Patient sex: M
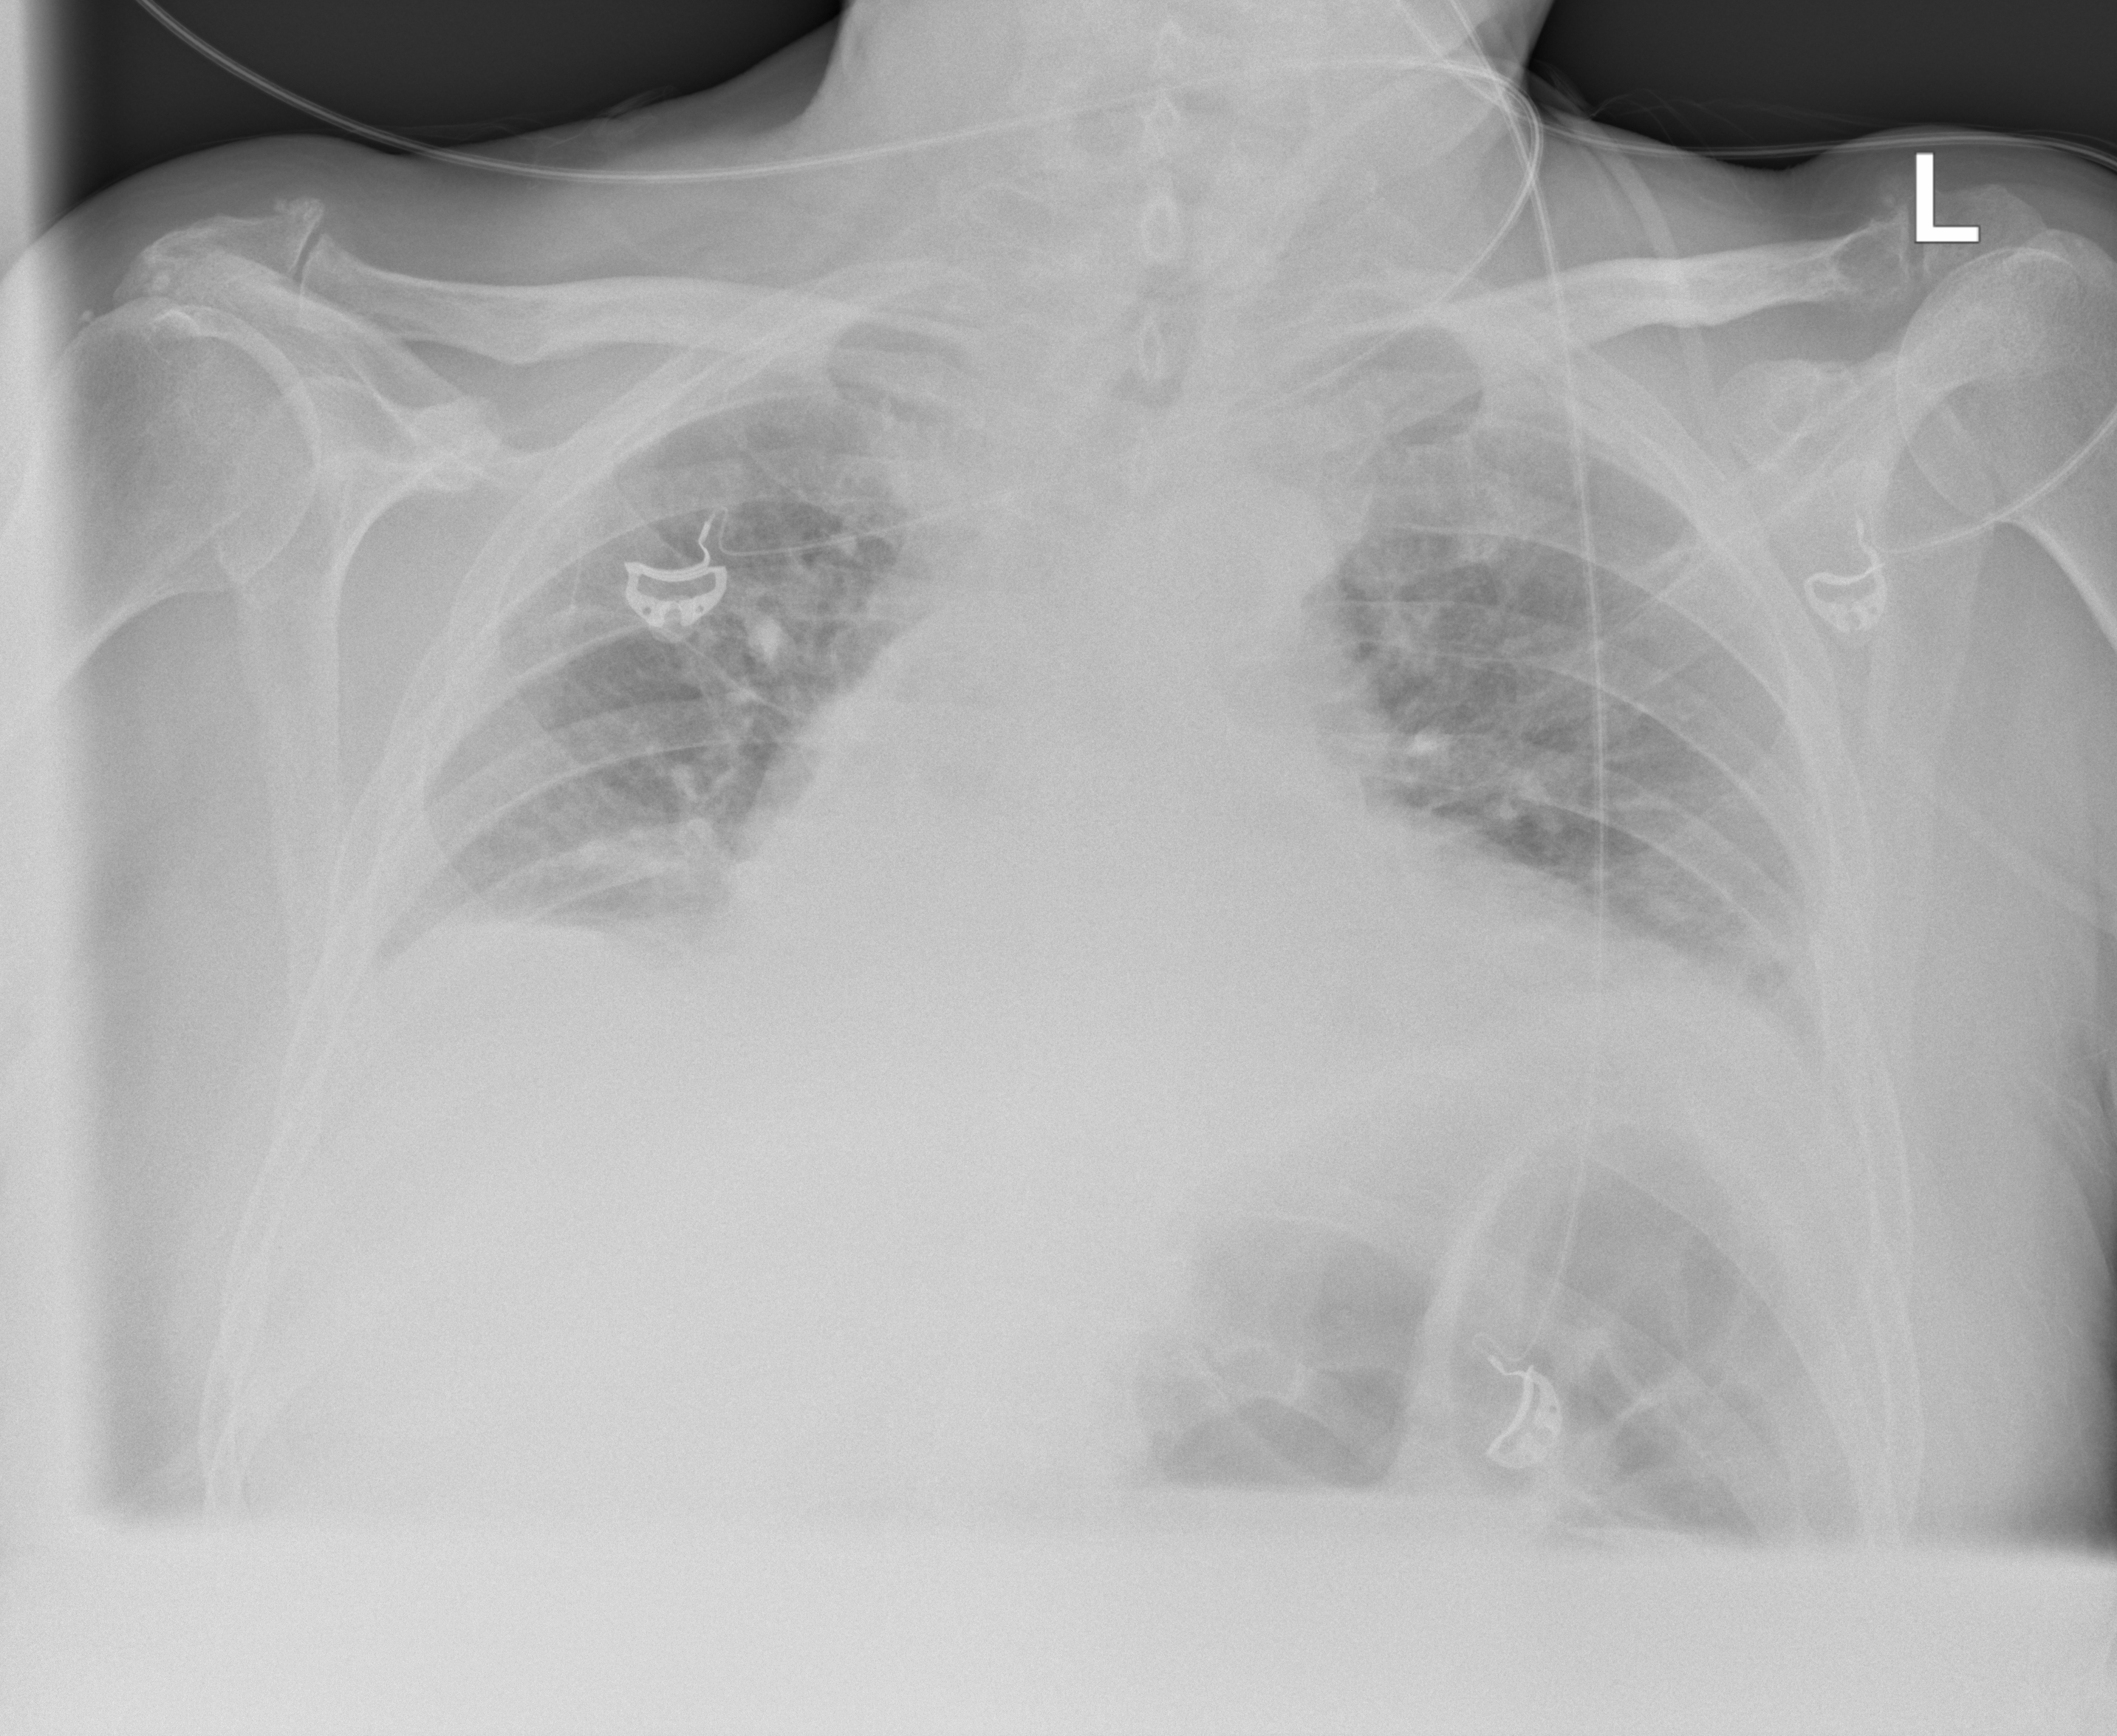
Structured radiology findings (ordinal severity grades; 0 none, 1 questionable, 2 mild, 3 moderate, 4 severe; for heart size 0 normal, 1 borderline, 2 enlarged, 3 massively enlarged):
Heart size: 2
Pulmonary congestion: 2
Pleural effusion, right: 2
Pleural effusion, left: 0
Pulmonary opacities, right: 0
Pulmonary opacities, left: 0
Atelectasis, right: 2
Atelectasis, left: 2